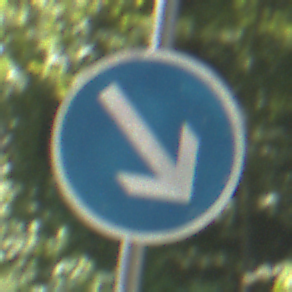
Verkehrszeichen: VorgeschriebeneVorbeifahrtRechts
Umgebung: Outdoor, RoadRail
Tageszeit: Midday
Wetter: Clear
Licht: Natural
Jahreszeit: NotSpecified
Kontrast: HighContrast